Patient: sex F, age 61
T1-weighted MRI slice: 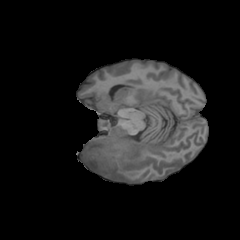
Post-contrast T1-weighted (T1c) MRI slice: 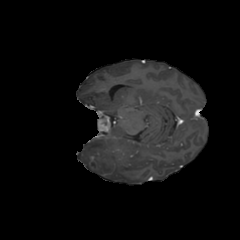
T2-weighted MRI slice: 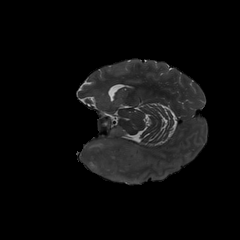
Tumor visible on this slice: yes
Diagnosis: Glioblastoma, IDH-wildtype
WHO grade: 4